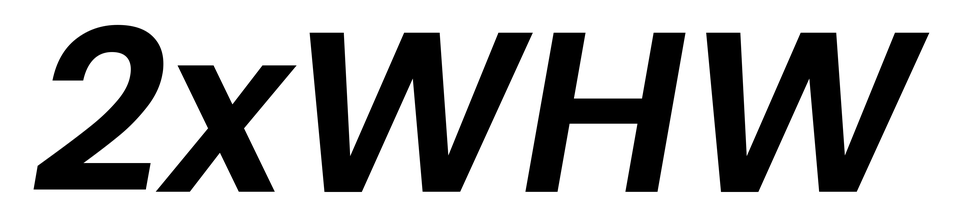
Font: Poppins-SemiBoldItalic